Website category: sports
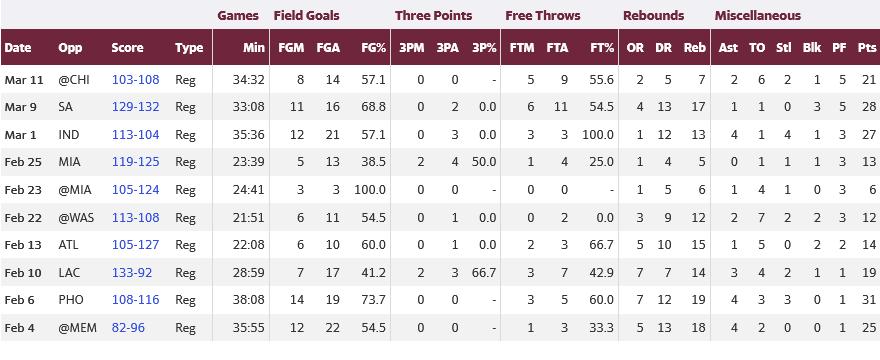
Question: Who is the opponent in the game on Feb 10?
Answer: LAC

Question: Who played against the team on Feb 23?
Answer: MIA

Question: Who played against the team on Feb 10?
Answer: LAC

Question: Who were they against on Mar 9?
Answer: SA

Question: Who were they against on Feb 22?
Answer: WAS

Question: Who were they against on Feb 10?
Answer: LAC

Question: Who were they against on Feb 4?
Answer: MEM

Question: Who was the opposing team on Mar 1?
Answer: IND

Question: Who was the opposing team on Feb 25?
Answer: MIA

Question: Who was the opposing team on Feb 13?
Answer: ATL

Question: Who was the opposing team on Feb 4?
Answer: MEM

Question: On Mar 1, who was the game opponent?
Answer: IND

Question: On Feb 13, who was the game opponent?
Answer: ATL

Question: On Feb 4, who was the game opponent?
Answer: MEM

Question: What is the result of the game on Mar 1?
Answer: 113-104

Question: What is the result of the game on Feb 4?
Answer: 82-96

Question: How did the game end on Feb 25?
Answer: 119-125

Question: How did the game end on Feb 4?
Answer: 82-96

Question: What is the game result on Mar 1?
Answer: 113-104

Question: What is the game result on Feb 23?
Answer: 105-124

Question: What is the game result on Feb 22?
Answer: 113-108

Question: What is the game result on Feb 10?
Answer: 133-92

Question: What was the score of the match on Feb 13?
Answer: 105-127

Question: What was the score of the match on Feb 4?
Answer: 82-96

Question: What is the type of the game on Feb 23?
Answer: Reg

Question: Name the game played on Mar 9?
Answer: Reg

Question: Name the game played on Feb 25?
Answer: Reg

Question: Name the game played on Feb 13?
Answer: Reg

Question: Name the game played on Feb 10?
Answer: Reg

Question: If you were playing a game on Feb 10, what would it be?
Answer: Reg

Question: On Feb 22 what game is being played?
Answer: Reg

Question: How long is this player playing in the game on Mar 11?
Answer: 34:32

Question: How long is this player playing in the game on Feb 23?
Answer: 24:41

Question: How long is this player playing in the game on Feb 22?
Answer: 21:51

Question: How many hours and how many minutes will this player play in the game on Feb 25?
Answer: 23:39

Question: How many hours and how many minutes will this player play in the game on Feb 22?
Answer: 21:51

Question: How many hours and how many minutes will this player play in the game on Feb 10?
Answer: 28:59

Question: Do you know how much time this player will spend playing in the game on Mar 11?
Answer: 34:32

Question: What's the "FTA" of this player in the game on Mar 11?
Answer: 9

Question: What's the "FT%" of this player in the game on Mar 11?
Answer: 55.6

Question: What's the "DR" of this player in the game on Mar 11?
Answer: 5

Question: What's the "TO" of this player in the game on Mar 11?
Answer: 6

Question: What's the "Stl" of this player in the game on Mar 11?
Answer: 2

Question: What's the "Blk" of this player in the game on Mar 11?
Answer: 1

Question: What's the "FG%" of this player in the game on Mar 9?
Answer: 68.8

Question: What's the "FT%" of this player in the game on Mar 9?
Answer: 54.5

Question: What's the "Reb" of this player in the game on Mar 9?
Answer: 17

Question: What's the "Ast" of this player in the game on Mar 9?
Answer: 1

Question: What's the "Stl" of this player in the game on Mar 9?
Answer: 0

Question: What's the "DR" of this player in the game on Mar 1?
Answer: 12

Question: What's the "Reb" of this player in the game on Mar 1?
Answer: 13

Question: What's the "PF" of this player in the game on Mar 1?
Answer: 3

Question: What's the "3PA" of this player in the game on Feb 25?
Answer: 4

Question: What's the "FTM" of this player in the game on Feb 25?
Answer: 1

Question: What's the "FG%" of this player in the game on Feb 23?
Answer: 100.0

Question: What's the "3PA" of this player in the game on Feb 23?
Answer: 0

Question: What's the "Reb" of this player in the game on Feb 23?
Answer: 6

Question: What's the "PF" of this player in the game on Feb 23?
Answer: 3

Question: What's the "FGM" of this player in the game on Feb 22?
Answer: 6

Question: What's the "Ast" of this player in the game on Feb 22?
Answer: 2

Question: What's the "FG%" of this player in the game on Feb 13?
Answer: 60.0

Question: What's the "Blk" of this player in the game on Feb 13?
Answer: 2

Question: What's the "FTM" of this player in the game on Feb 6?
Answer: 3

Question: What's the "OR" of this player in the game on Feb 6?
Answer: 7